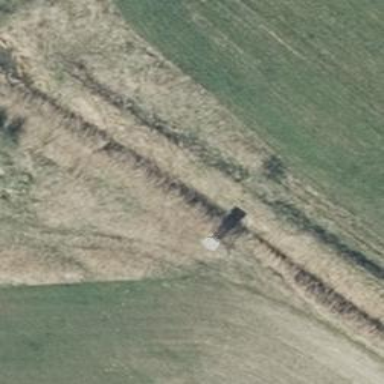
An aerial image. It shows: Shelter that serves as hunting stand.